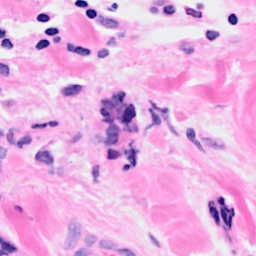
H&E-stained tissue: Breast